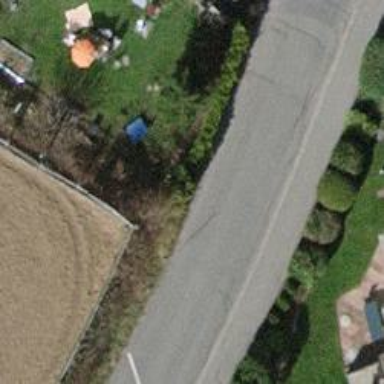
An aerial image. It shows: Hedge acting as barrier.